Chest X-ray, PA view. Patient: 66 years old, sex M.
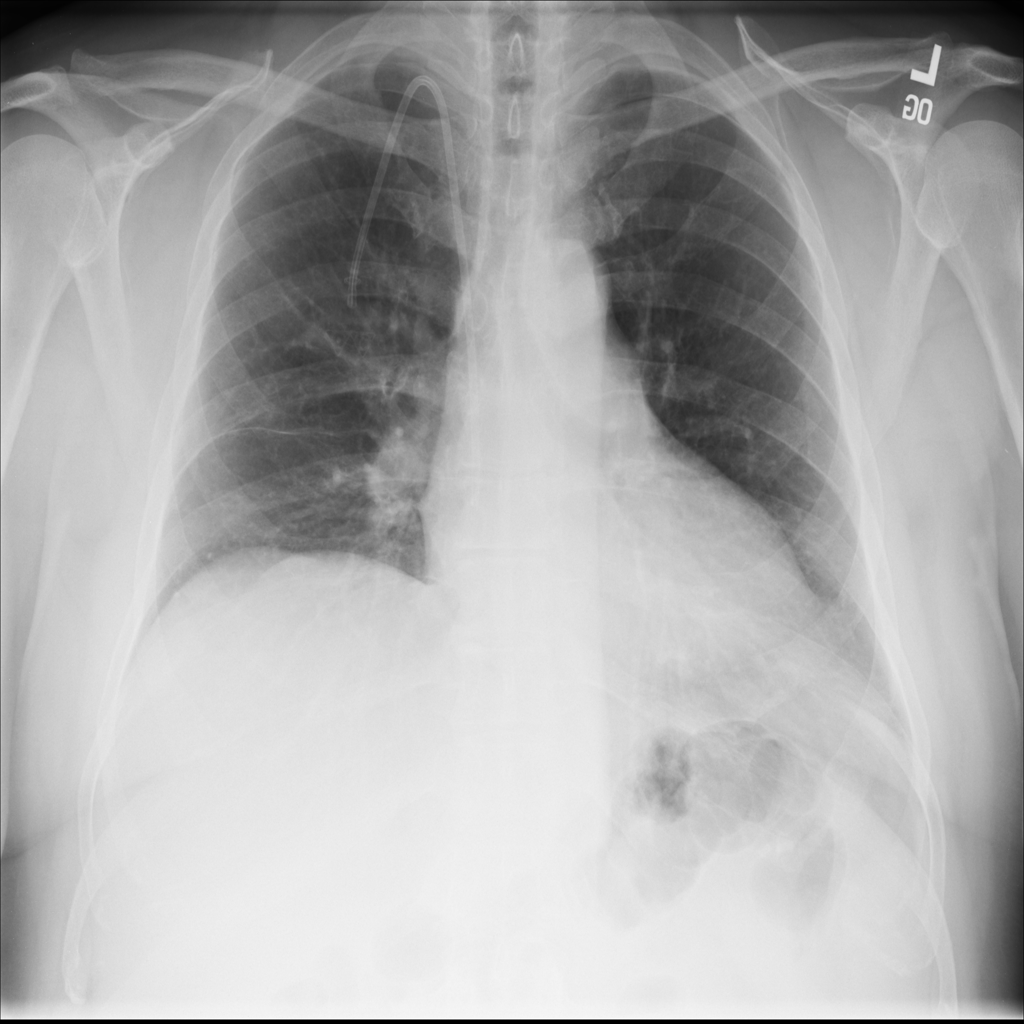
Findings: No Finding